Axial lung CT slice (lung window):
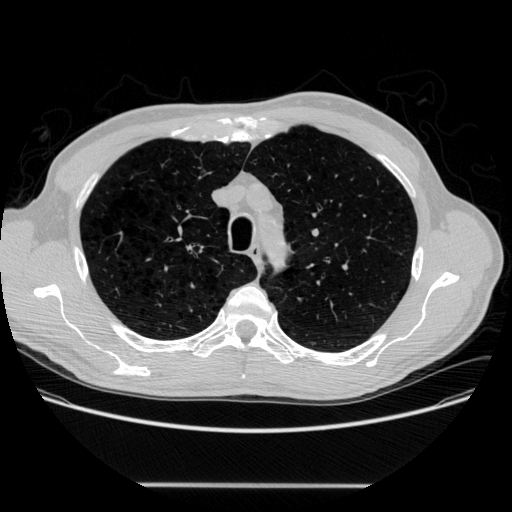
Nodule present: no